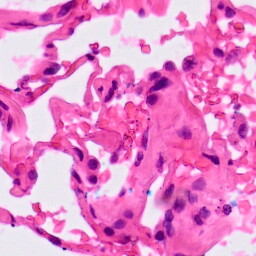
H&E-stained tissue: Lung